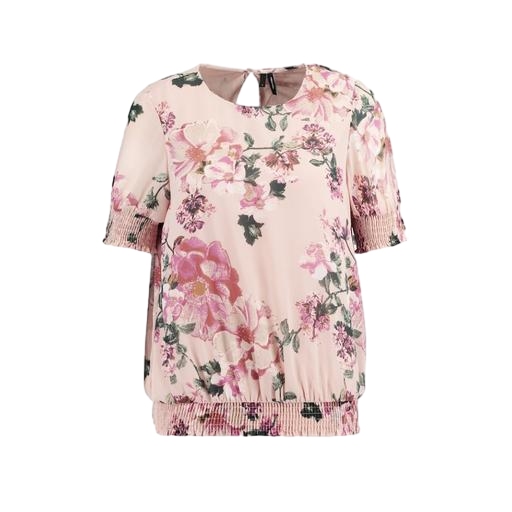
multicolor floral-print t-shirt only macy, pink floral-print blouse, pink floral-print top, white background